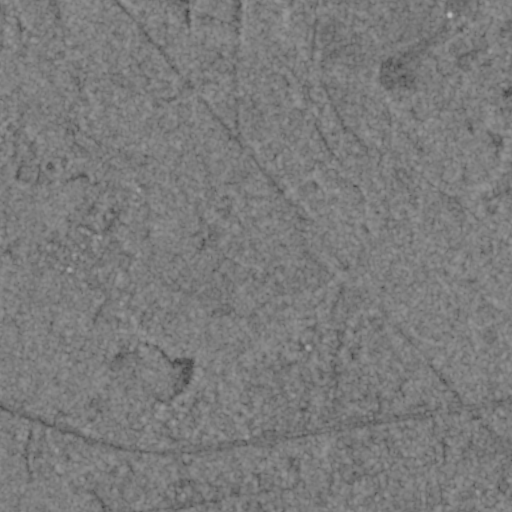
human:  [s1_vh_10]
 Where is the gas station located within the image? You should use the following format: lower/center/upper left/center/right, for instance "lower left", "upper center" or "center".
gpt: The gas station is located in the lower center of the image.
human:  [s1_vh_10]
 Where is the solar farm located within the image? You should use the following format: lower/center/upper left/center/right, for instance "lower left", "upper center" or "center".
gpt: The solar farm is located in the center left of the image.
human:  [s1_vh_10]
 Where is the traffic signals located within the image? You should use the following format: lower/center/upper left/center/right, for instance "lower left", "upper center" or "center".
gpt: The traffic signals is located in the lower center of the image.
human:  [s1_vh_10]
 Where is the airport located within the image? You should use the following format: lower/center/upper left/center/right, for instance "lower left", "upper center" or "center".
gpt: There is no airport in the image.

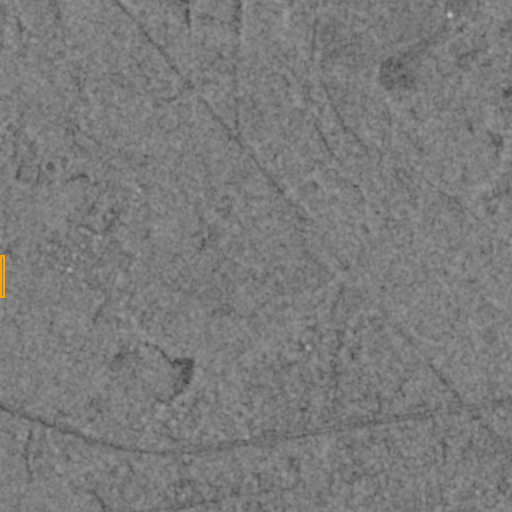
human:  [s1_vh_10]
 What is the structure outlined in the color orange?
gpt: The structure outlined in orange is a solar farm.
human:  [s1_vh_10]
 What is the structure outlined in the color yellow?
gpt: There is no yellow outline.